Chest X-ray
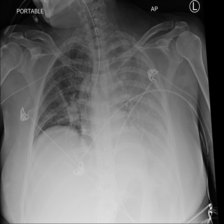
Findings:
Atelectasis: negative
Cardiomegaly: negative
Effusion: negative
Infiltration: negative
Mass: negative
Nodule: negative
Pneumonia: negative
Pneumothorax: negative
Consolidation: negative
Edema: negative
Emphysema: negative
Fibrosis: negative
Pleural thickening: negative
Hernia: negative